Question: I want to show a set of products as a table inside one product with these attributes.
So i chosen grouped product option but it does not match the requirement. How can i design a table like format from the grouped product option with radio button to choose only one product from it. So using grouped product or configurable product or by any way how can i achieve this.
Here am attaching the screen-shot which i actually wanted

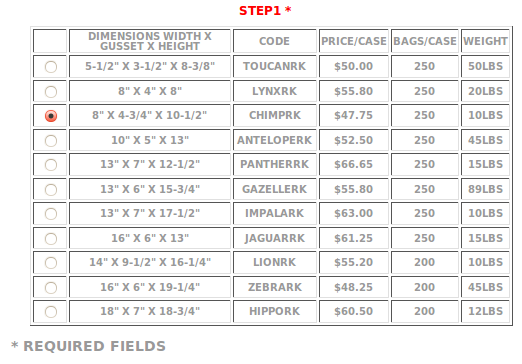
Answer: I can think of two ways to represent this in code. If the dimensions tend to be from a limited set of choices, you could use a configurable product to represent this choice, simply displaying all possible sub-products in the table. This would let you reuse the existing catalog product page with a little retrofitting.
If they do not fit well, you could place the items in a category hidden from the public categories and loop through each of the products in the category to display the table. This would require more work to tie back to putting into the cart, etc.
Importantly, it looks like each of your options has an entirely uncorrelated price, so it seems to me that you need to have a simple product underpinning these options at some point. (I'm sure you could get more clever, I'm just not sure that's a good idea.)